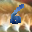
Label: 6